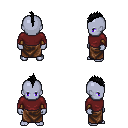
a pixel art fantasy rpg character, male body template, dark elf, purple skin, maroon long-sleeve shirt, robe skirt, black mohawk hairstyle, leather bracers, four views (front, back, left, right), 2x2 character sprite sheet, small pixel art, hard edges, no anti-aliasing